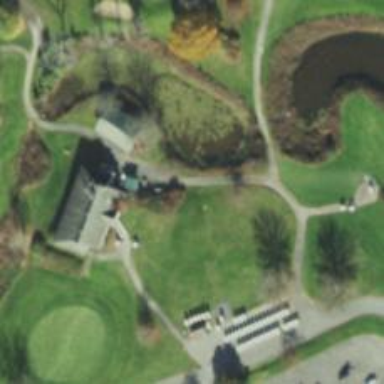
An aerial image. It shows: Pathway for golfing.